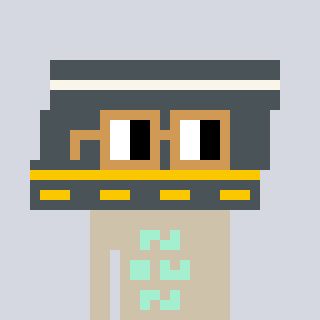
a pixel art character with square brown glasses, a road-shaped head and a bege-colored body on a cool background